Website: macys
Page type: gifting
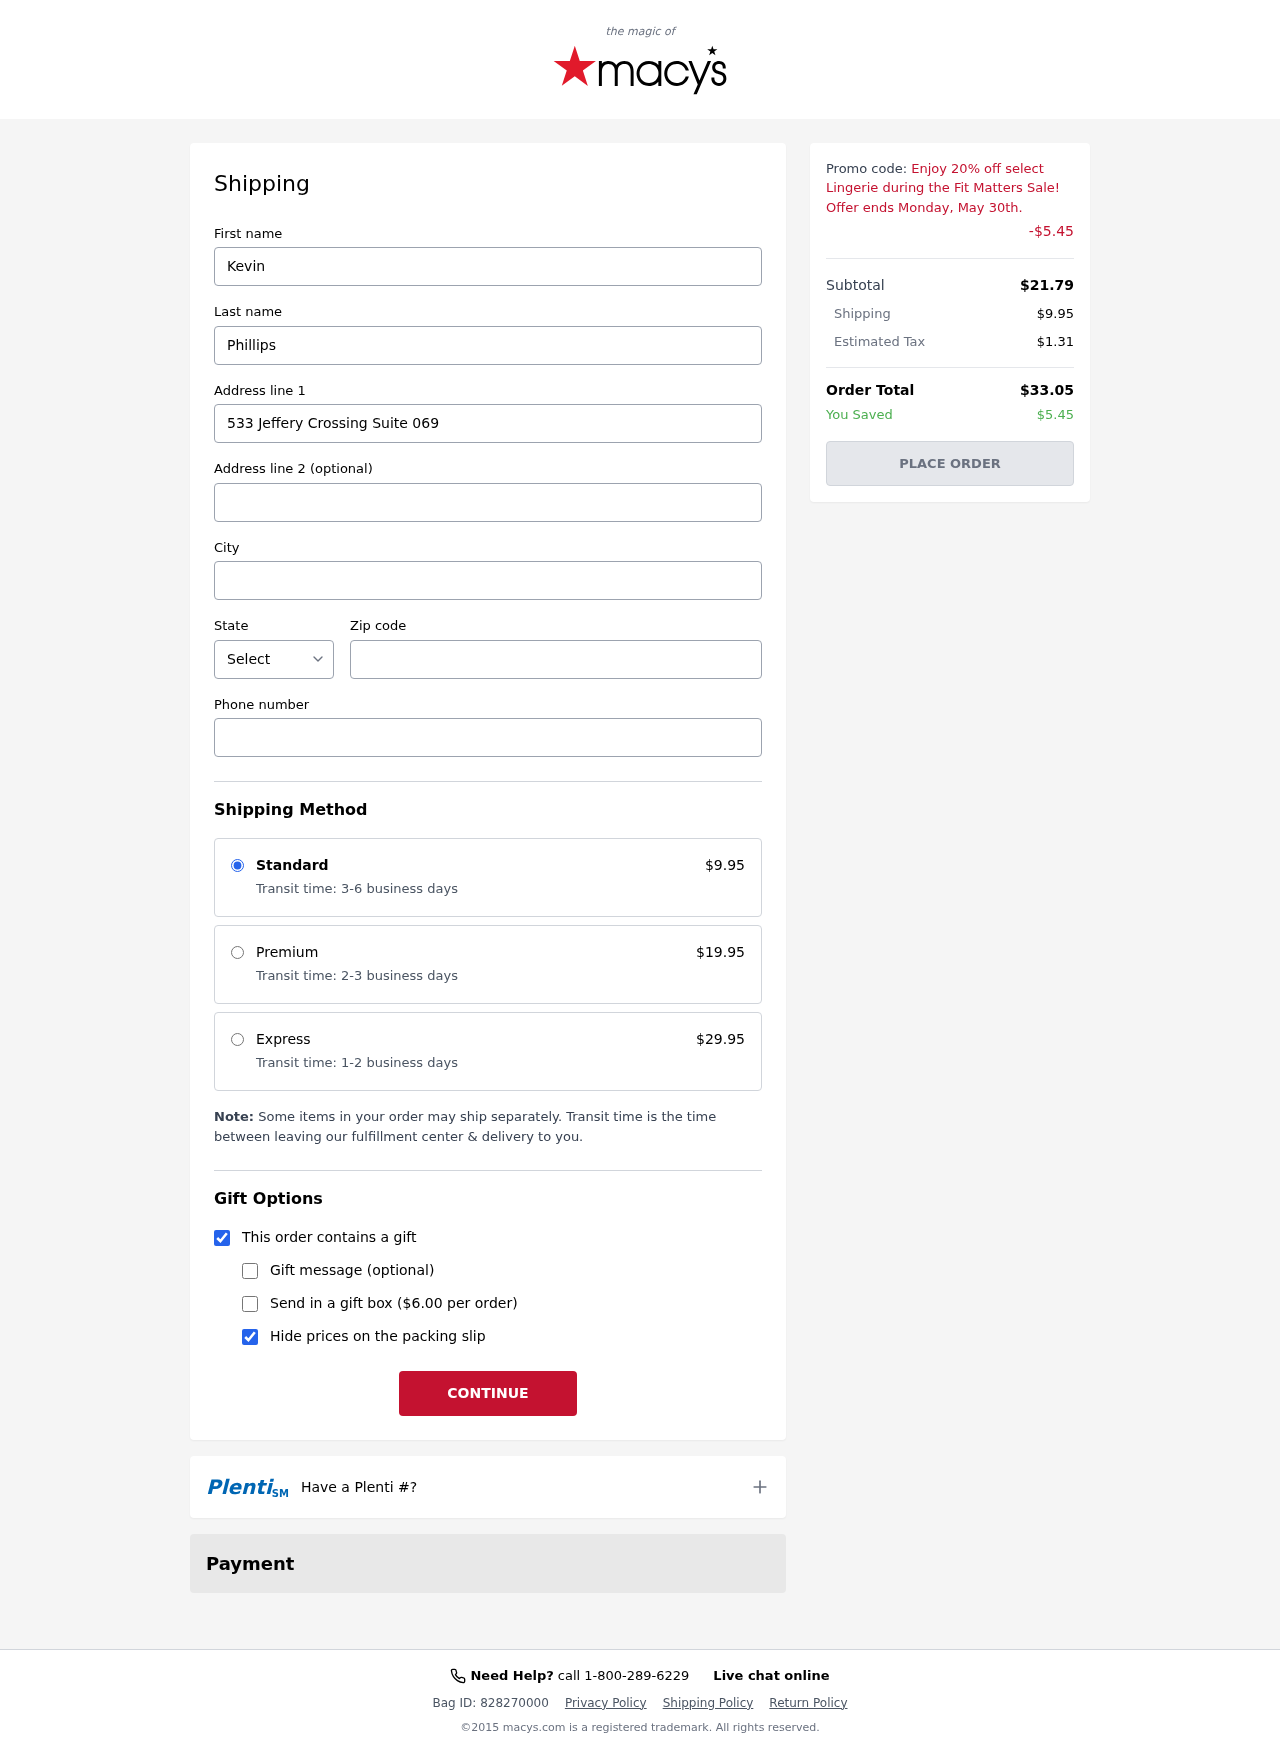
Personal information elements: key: PII_CITY
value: Schmidthaven
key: PII_FIRSTNAME
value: Kevin
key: PII_LASTNAME
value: Phillips
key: PII_PHONE
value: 8136583119
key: PII_POSTCODE
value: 42351
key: PII_STATE_ABBR
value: NM
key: PII_STREET
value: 533 Jeffery Crossing Suite 069
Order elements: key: ORDER_SHIPPING_COST
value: $9.95
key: ORDER_DISCOUNT
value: -$5.45
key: ORDER_SUBTOTAL
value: $21.79
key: ORDER_TAX
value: $1.31
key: ORDER_TOTAL
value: $33.05
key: ORDER_SAVINGS
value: $5.45